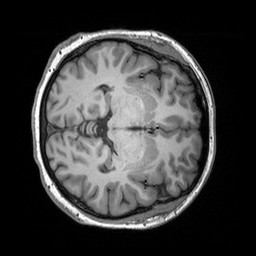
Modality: T1w
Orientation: axial
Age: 33
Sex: female
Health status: healthy
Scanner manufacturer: siemens
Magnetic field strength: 3 T
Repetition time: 2.3 s
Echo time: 0.00303 s